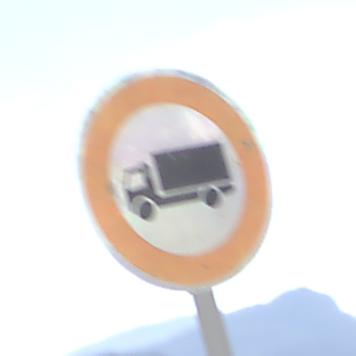
Verkehrszeichen: VerbotFuerKraftfahrzeugeUeberDreiKommaFuenfTonnen
Umgebung: Outdoor, RoadRail
Tageszeit: MorningAfternoon
Wetter: PartlyCloudy
Licht: Natural
Jahreszeit: NotSpecified
Kontrast: HighContrast